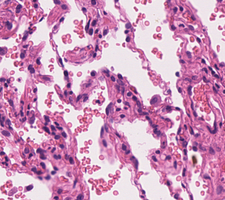
Tumor epithelial tissue: no
Tumor-associated stroma tissue: no
Normal tissue: yes